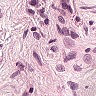
Metastatic tissue present: no